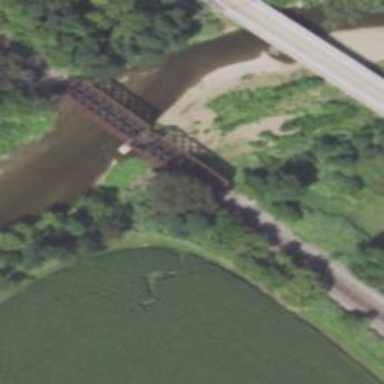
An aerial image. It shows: Bridge supported by abutments.